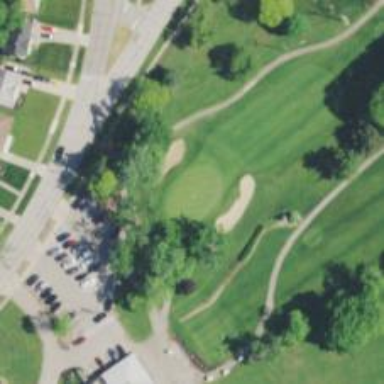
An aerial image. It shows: Golf hole.